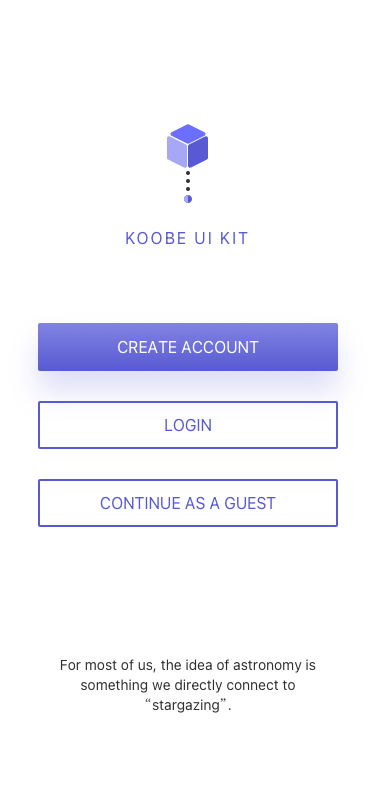
Text in this UI design:
CONTINUE AS A GUEST
LOGIN
CREATE ACCOUNT
For most of us, the idea of astronomy is something we directly connect to “stargazing”.
Koobe UI KIT